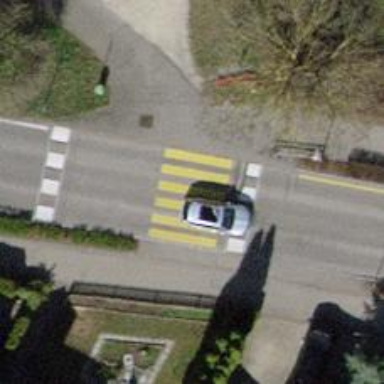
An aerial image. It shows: Marked crossing with traffic-calming table.